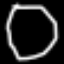
Label: octagon